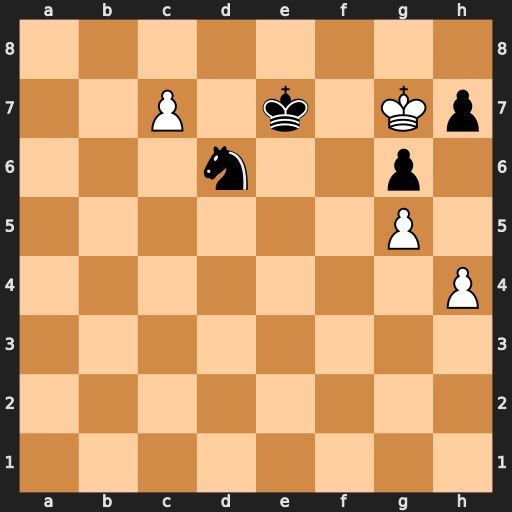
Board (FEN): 8/2P1k1Kp/3n2p1/6P1/7P/8/8/8
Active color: w
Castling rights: -
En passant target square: -
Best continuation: Kxh7 Kd7 Kxg6